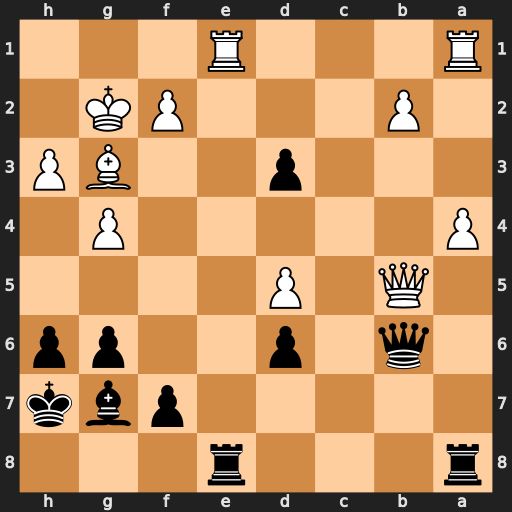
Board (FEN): r3r3/5pbk/1q1p2pp/1Q1P4/P5P1/3p2BP/1P3PK1/R3R3
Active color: b
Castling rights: -
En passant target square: -
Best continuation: Qxb5 axb5 d2 Red1 Rxa1